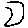
Label: moon